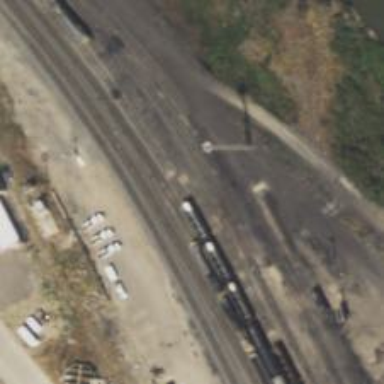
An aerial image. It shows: Railway siding with rails.